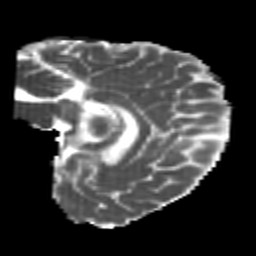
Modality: MD
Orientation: sagittal
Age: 25
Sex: male
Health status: healthy
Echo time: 0.074 s